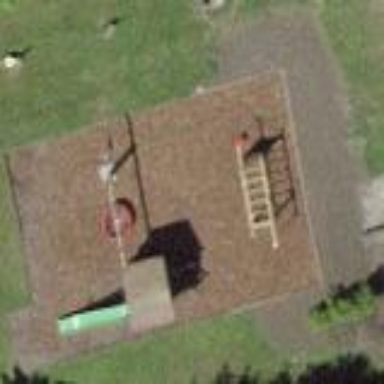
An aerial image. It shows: Playground area for leisure land.